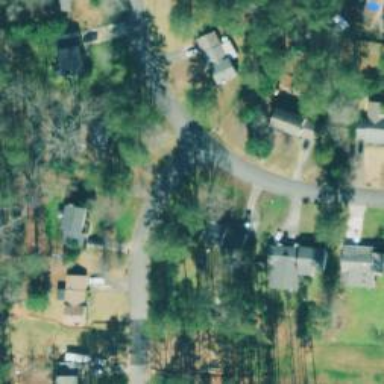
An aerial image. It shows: Asphalt road in residential area.